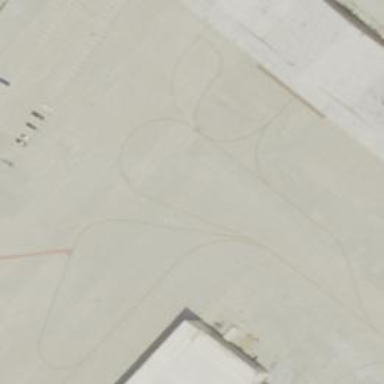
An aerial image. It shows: Image of taxiway at airport.